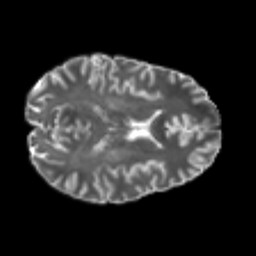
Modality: T2w
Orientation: axial
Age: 21
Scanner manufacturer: philips
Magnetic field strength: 3 T
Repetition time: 8.584 s
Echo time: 0.1268 s